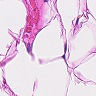
Metastatic tissue present: no